Question: I just installed FuzzyFinder for gvim, though for some reason it's using an ultra hot-pink background color that's burning my eyes, using my favorite 'desert' colorscheme.
I've looked through desert.vim but I can't find any line which is defining this color (0xFF00FF) (desert.vim appended at end of post).
Can anyone say where this color is coming from so I can change it to something different? Perhaps it is one of the "cterm" colors? How can I find out where those cterm colors are defined from?

desert.vim:
'''
" Vim color file
" Maintainer: Hans Fugal <hans@fugal.net>
" Last Change: $Date: 2004/06/13 19:30:30 $
" Last Change: $Date: 2004/06/13 19:30:30 $
" URL: http://hans.fugal.net/vim/colors/desert.vim
" Version: $Id: desert.vim,v 1.1 2004/06/13 19:30:30 vimboss Exp $
" cool help screens
" :he group-name
" :he highlight-groups
" :he cterm-colors
set background=dark
if version > 580
" no guarantees for version 5.8 and below, but this makes it stop
" complaining
hi clear
if exists("syntax_on")
syntax reset
endif
endif
let g:colors_name="desert"
hi Normal guifg=White guibg=grey20
" highlight groups
hi Cursor guibg=khaki guifg=slategrey
"hi CursorIM
"hi Directory
"hi DiffAdd
"hi DiffChange
"hi DiffDelete
"hi DiffText
"hi ErrorMsg
hi VertSplit guibg=#c2bfa5 guifg=grey50 gui=none
hi Folded guibg=grey30 guifg=gold
hi FoldColumn guibg=grey30 guifg=tan
hi IncSearch guifg=slategrey guibg=khaki
"hi LineNr
hi ModeMsg guifg=goldenrod
hi MoreMsg guifg=SeaGreen
hi NonText guifg=LightBlue guibg=grey30
hi Question guifg=springgreen
hi Search guibg=peru guifg=wheat
hi SpecialKey guifg=yellowgreen
hi StatusLine guibg=#c2bfa5 guifg=black gui=none
hi StatusLineNC guibg=#c2bfa5 guifg=grey50 gui=none
hi Title guifg=indianred
hi Visual gui=none guifg=khaki guibg=olivedrab
"hi VisualNOS
hi WarningMsg guifg=salmon
"hi WildMenu
"hi Menu
"hi Scrollbar
"hi Tooltip
" syntax highlighting groups
hi Comment guifg=SkyBlue
hi Constant guifg=#ffa0a0
hi Identifier guifg=palegreen
hi Statement guifg=khaki
hi PreProc guifg=indianred
hi Type guifg=darkkhaki
hi Special guifg=navajowhite
"hi Underlined
hi Ignore guifg=grey40
"hi Error
hi Todo guifg=orangered guibg=yellow2
" color terminal definitions
hi SpecialKey ctermfg=darkgreen
hi NonText cterm=bold ctermfg=darkblue
hi Directory ctermfg=darkcyan
hi ErrorMsg cterm=bold ctermfg=7 ctermbg=1
hi IncSearch cterm=NONE ctermfg=yellow ctermbg=green
hi Search cterm=NONE ctermfg=grey ctermbg=blue
hi MoreMsg ctermfg=darkgreen
hi ModeMsg cterm=NONE ctermfg=brown
hi LineNr ctermfg=3
hi Question ctermfg=green
hi StatusLine cterm=bold,reverse
hi StatusLineNC cterm=reverse
hi VertSplit cterm=reverse
hi Title ctermfg=5
hi Visual cterm=reverse
hi VisualNOS cterm=bold,underline
hi WarningMsg ctermfg=1
hi WildMenu ctermfg=0 ctermbg=3
hi Folded ctermfg=darkgrey ctermbg=NONE
hi FoldColumn ctermfg=darkgrey ctermbg=NONE
hi DiffAdd ctermbg=4
hi DiffChange ctermbg=5
hi DiffDelete cterm=bold ctermfg=4 ctermbg=6
hi DiffText cterm=bold ctermbg=1
hi Comment ctermfg=darkcyan
hi Constant ctermfg=brown
hi Special ctermfg=5
hi Identifier ctermfg=6
hi Statement ctermfg=3
hi PreProc ctermfg=5
hi Type ctermfg=2
hi Underlined cterm=underline ctermfg=5
hi Ignore cterm=bold ctermfg=7
hi Ignore ctermfg=darkgrey
hi Error cterm=bold ctermfg=7 ctermbg=1
"vim: sw=4
'''
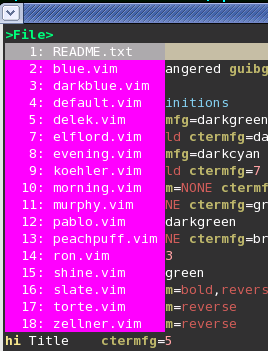
Answer: try using
> Pmenu Popup menu: normal item
'''
:hi Pmenu ctermbg=red "for vim
:hi Pmenu guibg=red "for gvim
'''